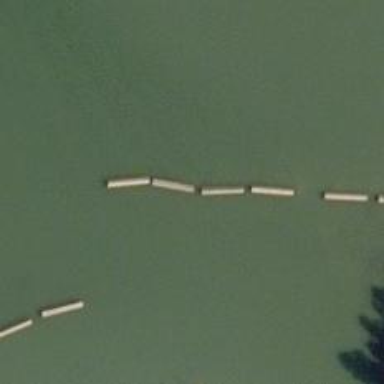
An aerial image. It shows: Breakwater structure.